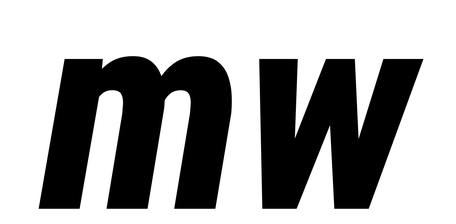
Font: Roboto-Italic_Condensed_ExtraBold_Italic